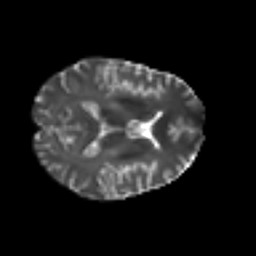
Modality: T2w
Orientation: axial
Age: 37
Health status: ill
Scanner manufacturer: philips
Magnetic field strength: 3 T
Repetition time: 9 s
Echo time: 0.127 s